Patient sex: F
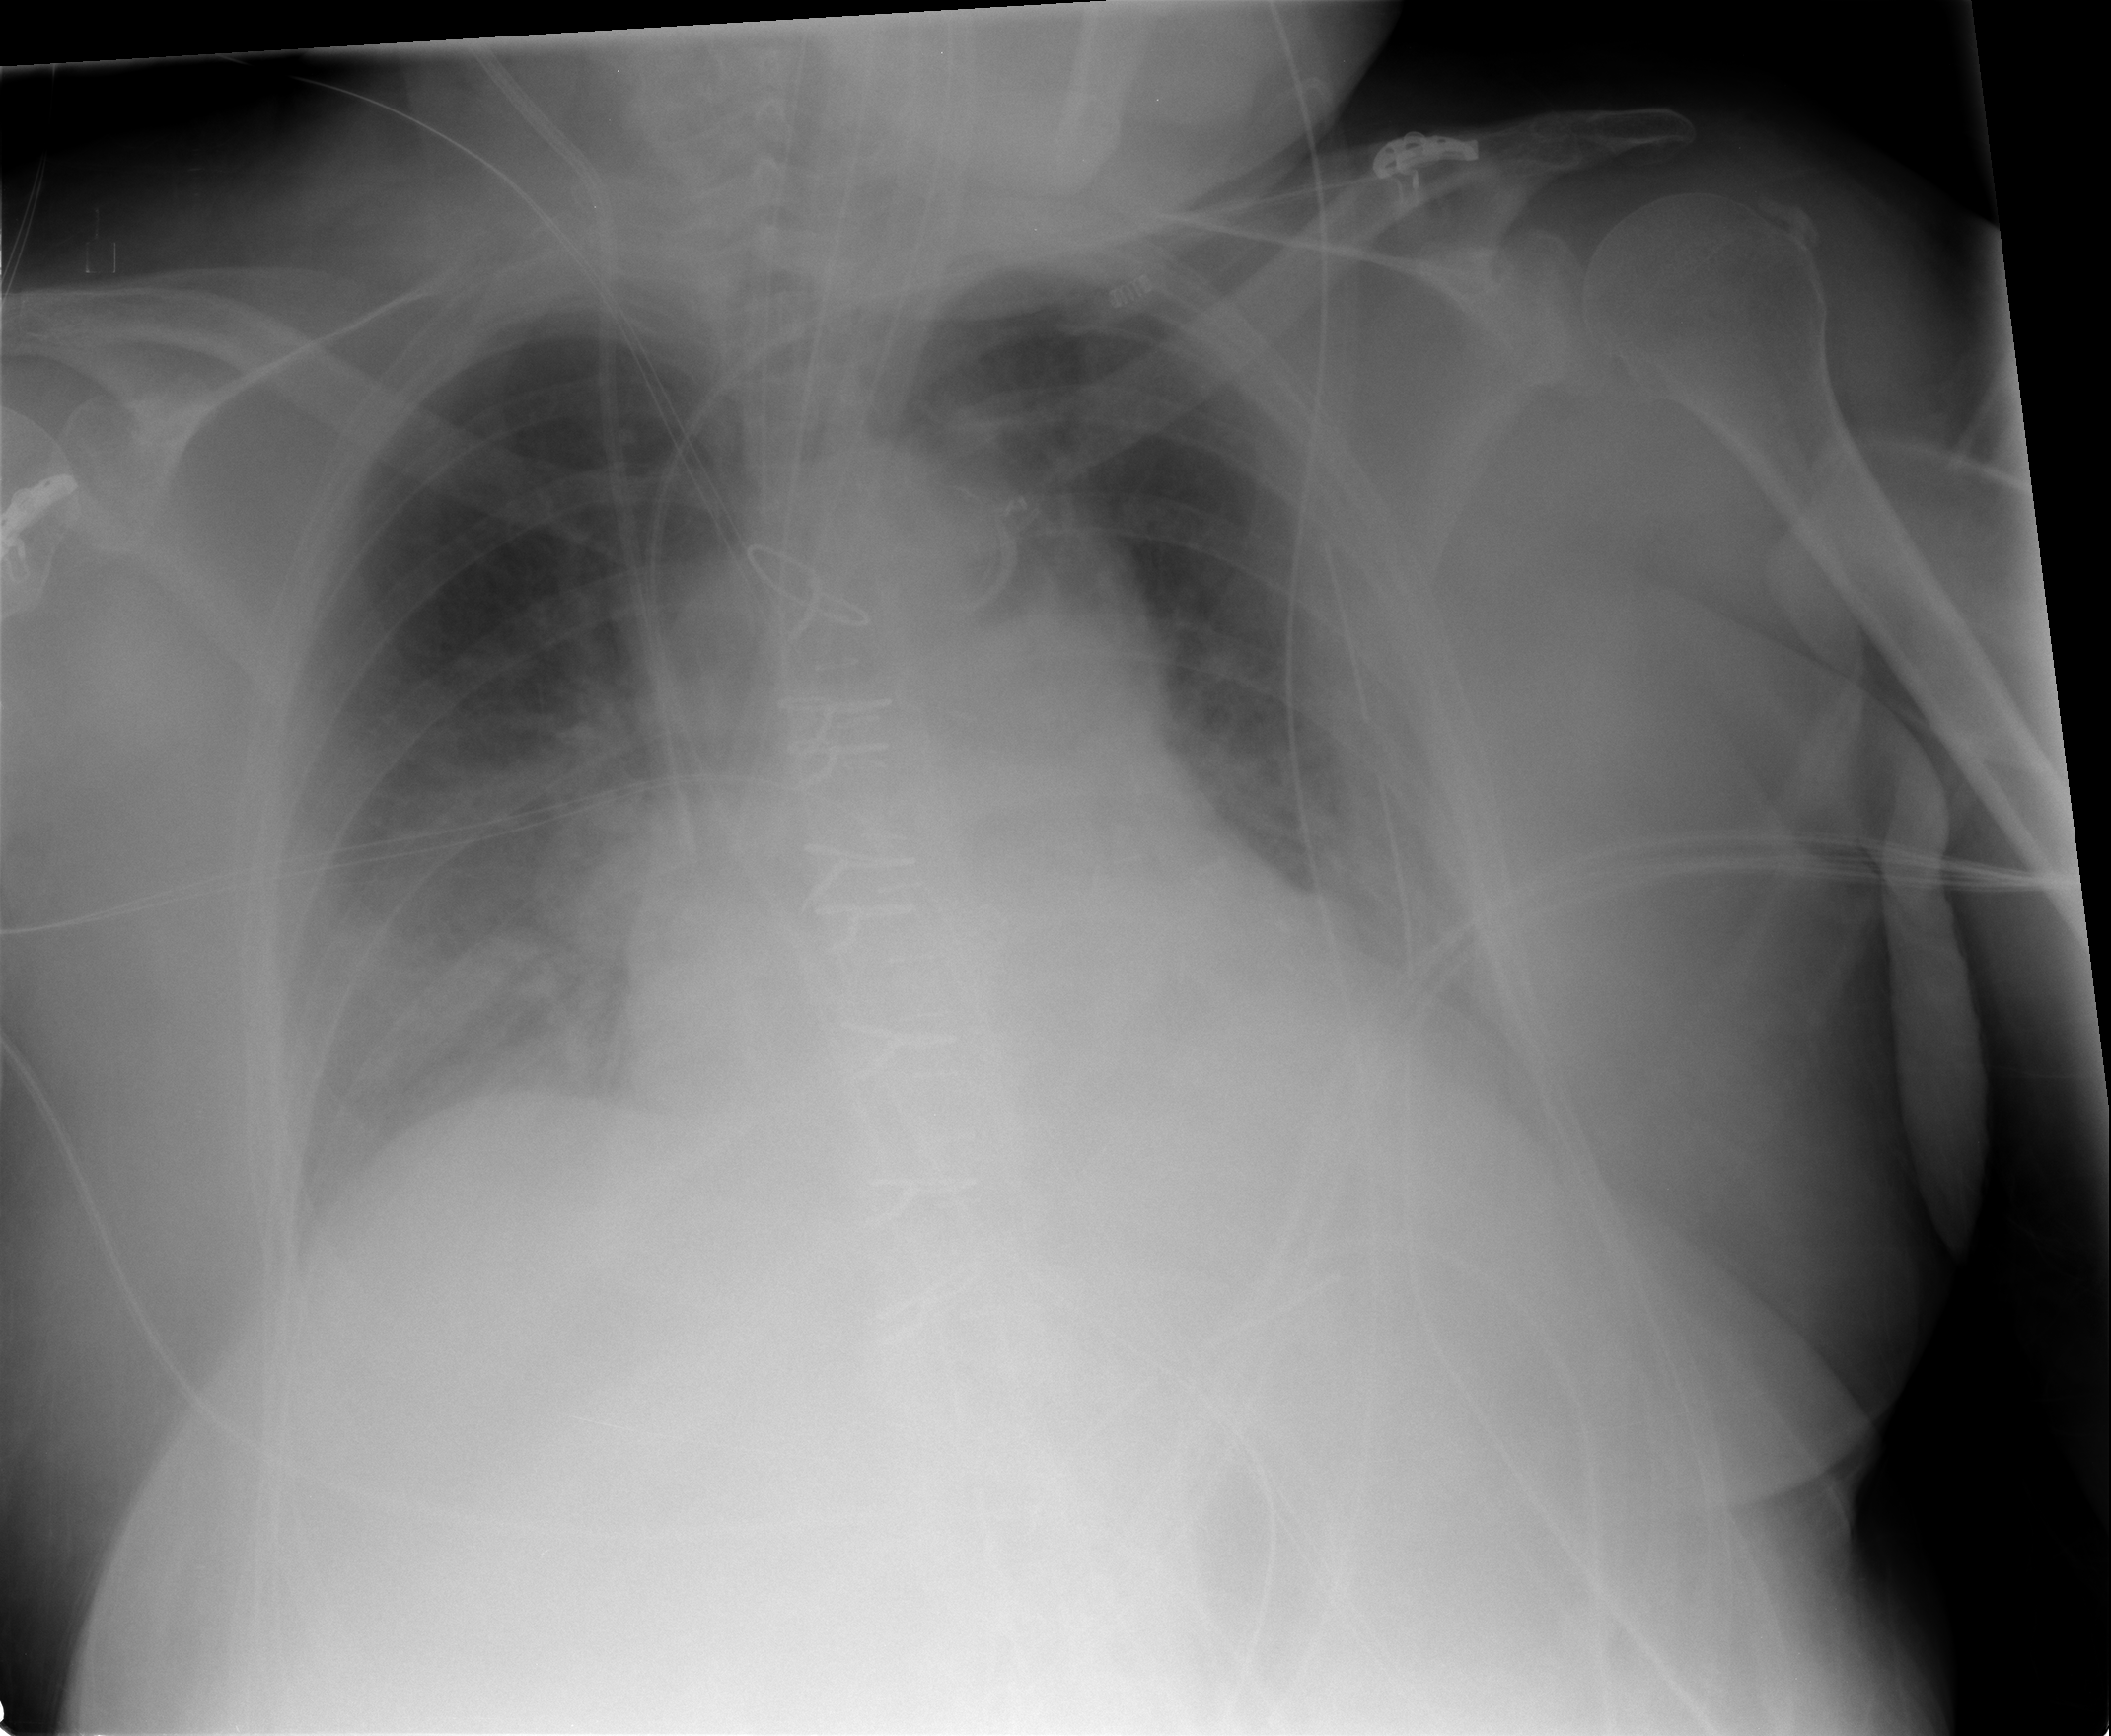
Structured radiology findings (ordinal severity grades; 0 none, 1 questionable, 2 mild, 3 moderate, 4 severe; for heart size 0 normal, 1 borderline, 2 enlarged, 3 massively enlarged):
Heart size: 2
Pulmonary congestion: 2
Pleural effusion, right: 1
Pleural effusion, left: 2
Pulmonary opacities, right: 2
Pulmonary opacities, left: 0
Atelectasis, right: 2
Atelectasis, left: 2